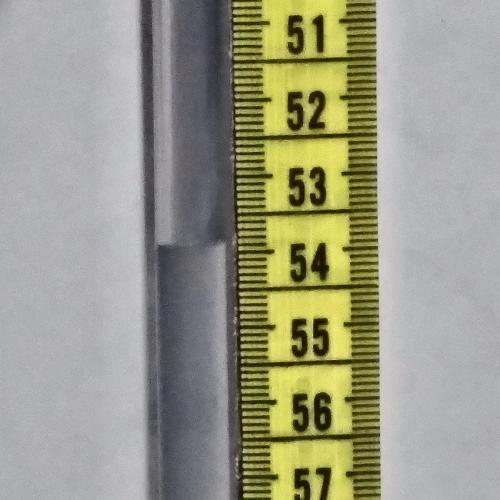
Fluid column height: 53.8 cm